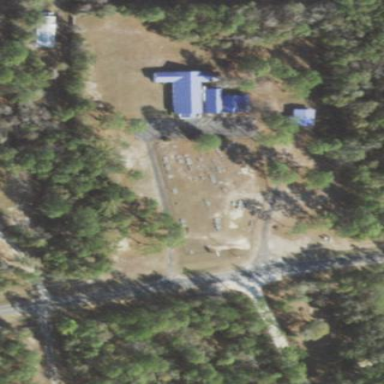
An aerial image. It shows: Cemetery.